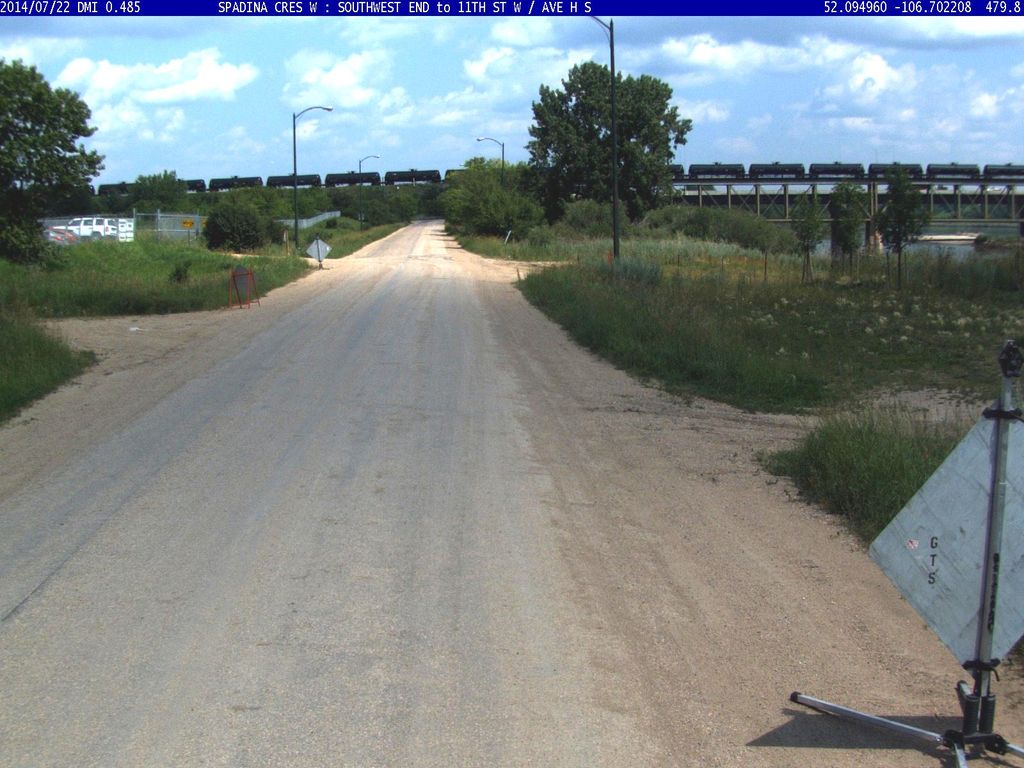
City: saskatoon